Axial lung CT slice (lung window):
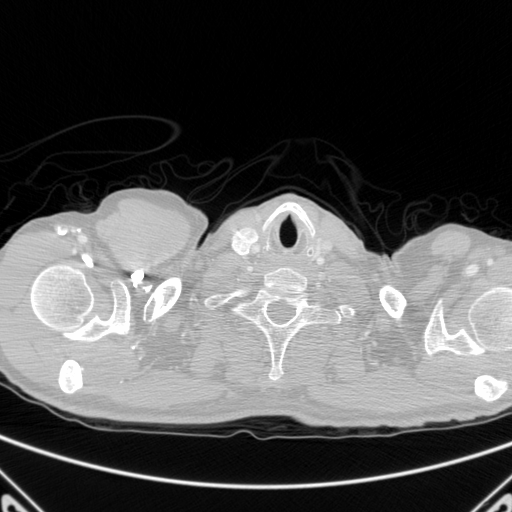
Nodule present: no